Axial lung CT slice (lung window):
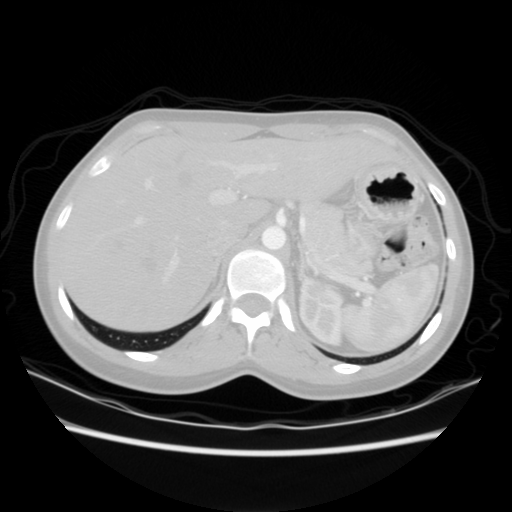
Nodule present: no